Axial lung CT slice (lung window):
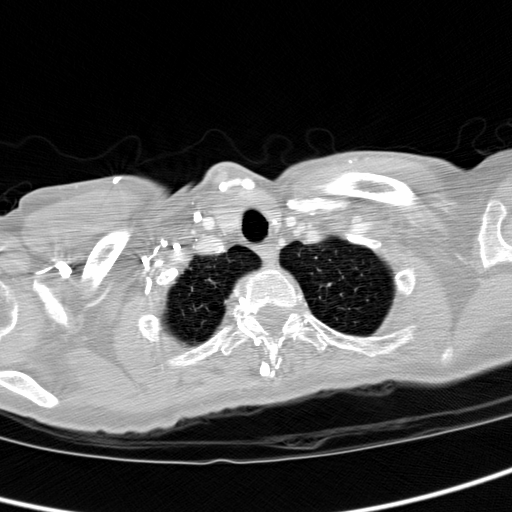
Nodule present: no